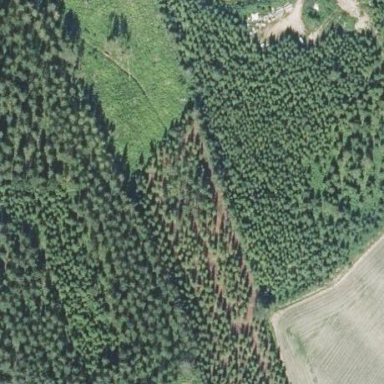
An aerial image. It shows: Forest area.